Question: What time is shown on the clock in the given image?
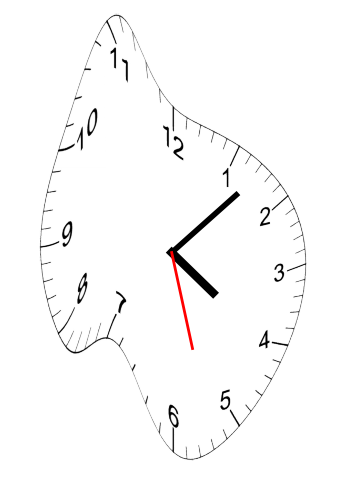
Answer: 04:07:27